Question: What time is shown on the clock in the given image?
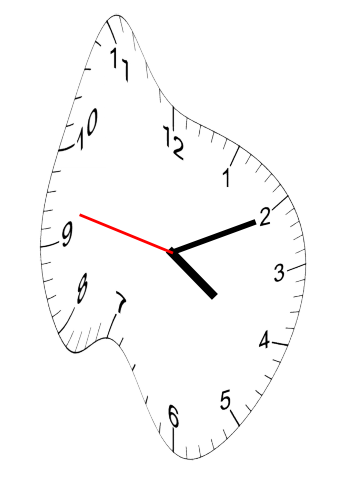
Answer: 04:10:47